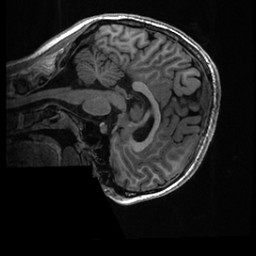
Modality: T1w
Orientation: sagittal